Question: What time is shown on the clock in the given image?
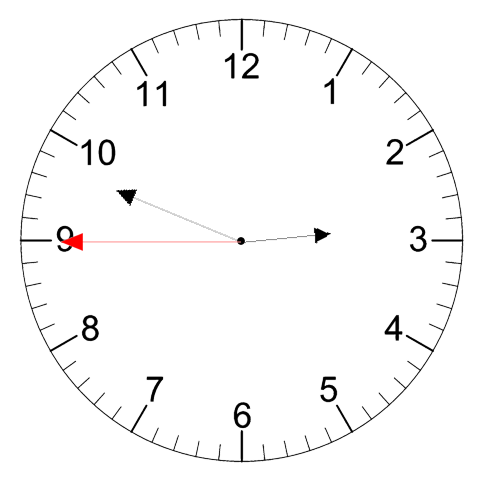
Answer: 02:48:45